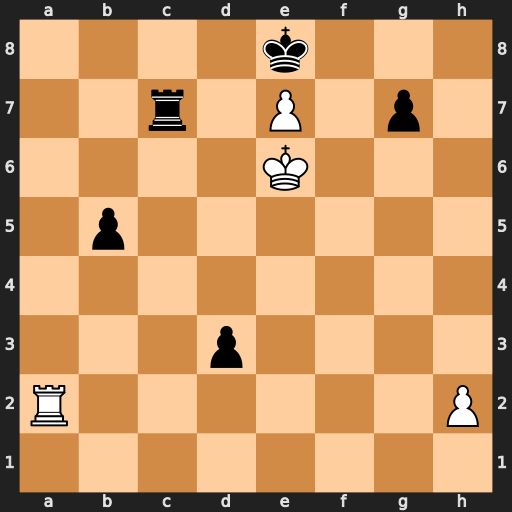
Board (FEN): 4k3/2r1P1p1/4K3/1p6/8/3p4/R6P/8
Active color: w
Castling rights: -
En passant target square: -
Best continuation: Ra8+ Rc8 Rxc8#